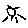
Label: sun